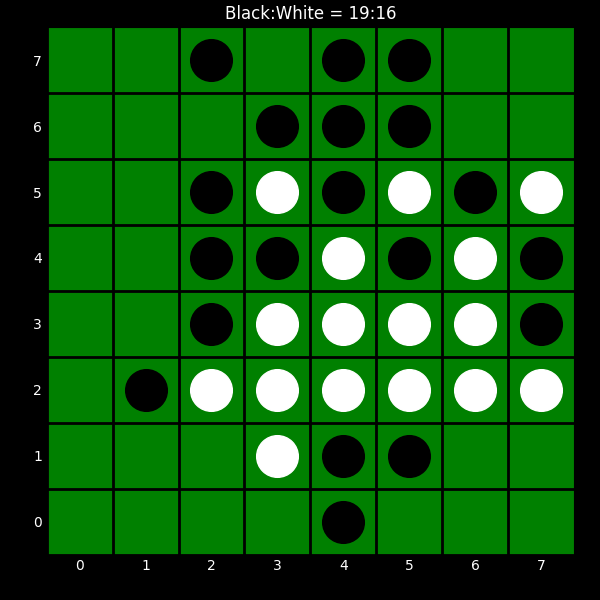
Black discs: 19
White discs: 16